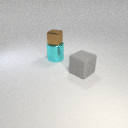
large cyan metal cylinder behind large gray rubber cube